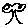
Label: tree